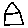
Label: house